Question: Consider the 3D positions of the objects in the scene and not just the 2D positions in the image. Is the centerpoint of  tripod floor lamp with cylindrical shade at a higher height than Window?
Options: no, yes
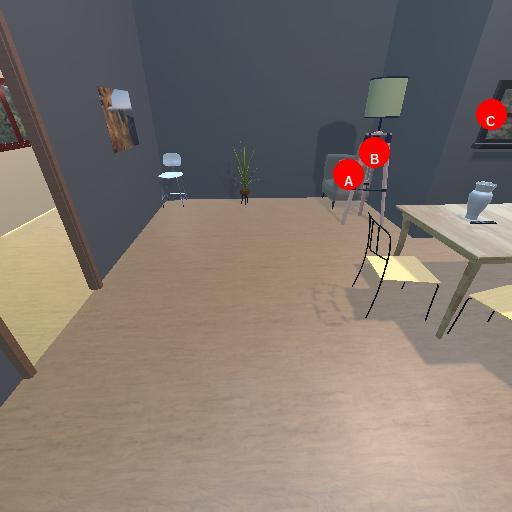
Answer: no